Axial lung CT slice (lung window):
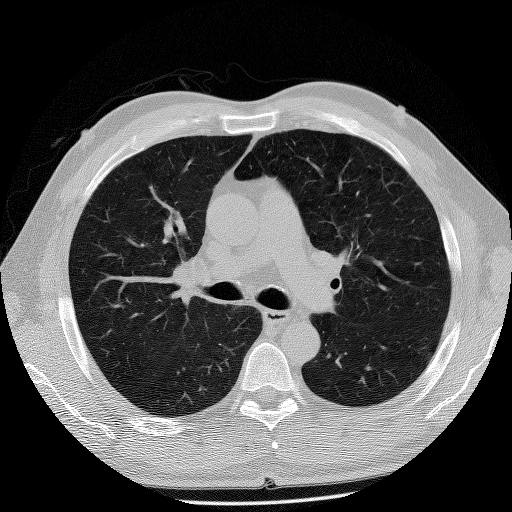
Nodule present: no